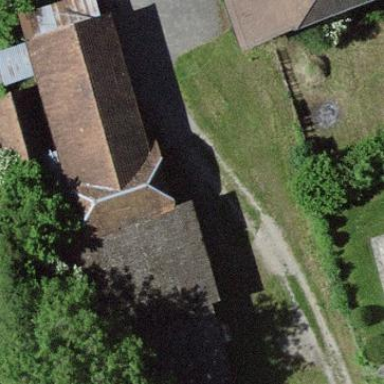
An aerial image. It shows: Barn.